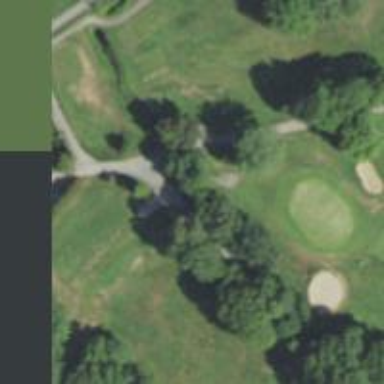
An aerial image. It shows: Path for both roads and golfers.